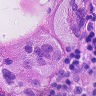
Metastatic tissue present: no